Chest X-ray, PA view. Patient: 28 years old, sex M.
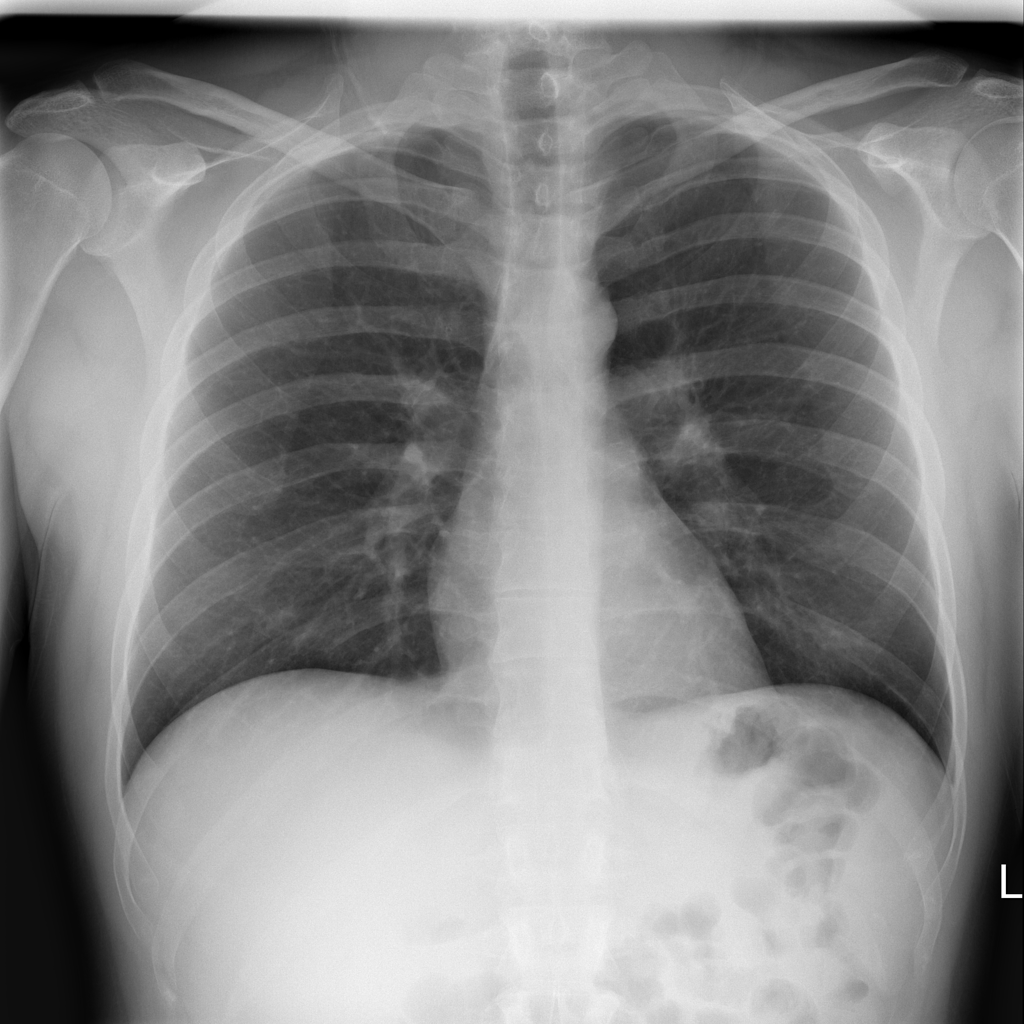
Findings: No Finding